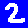
Digit: 2